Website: macys
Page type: delivery-shipping
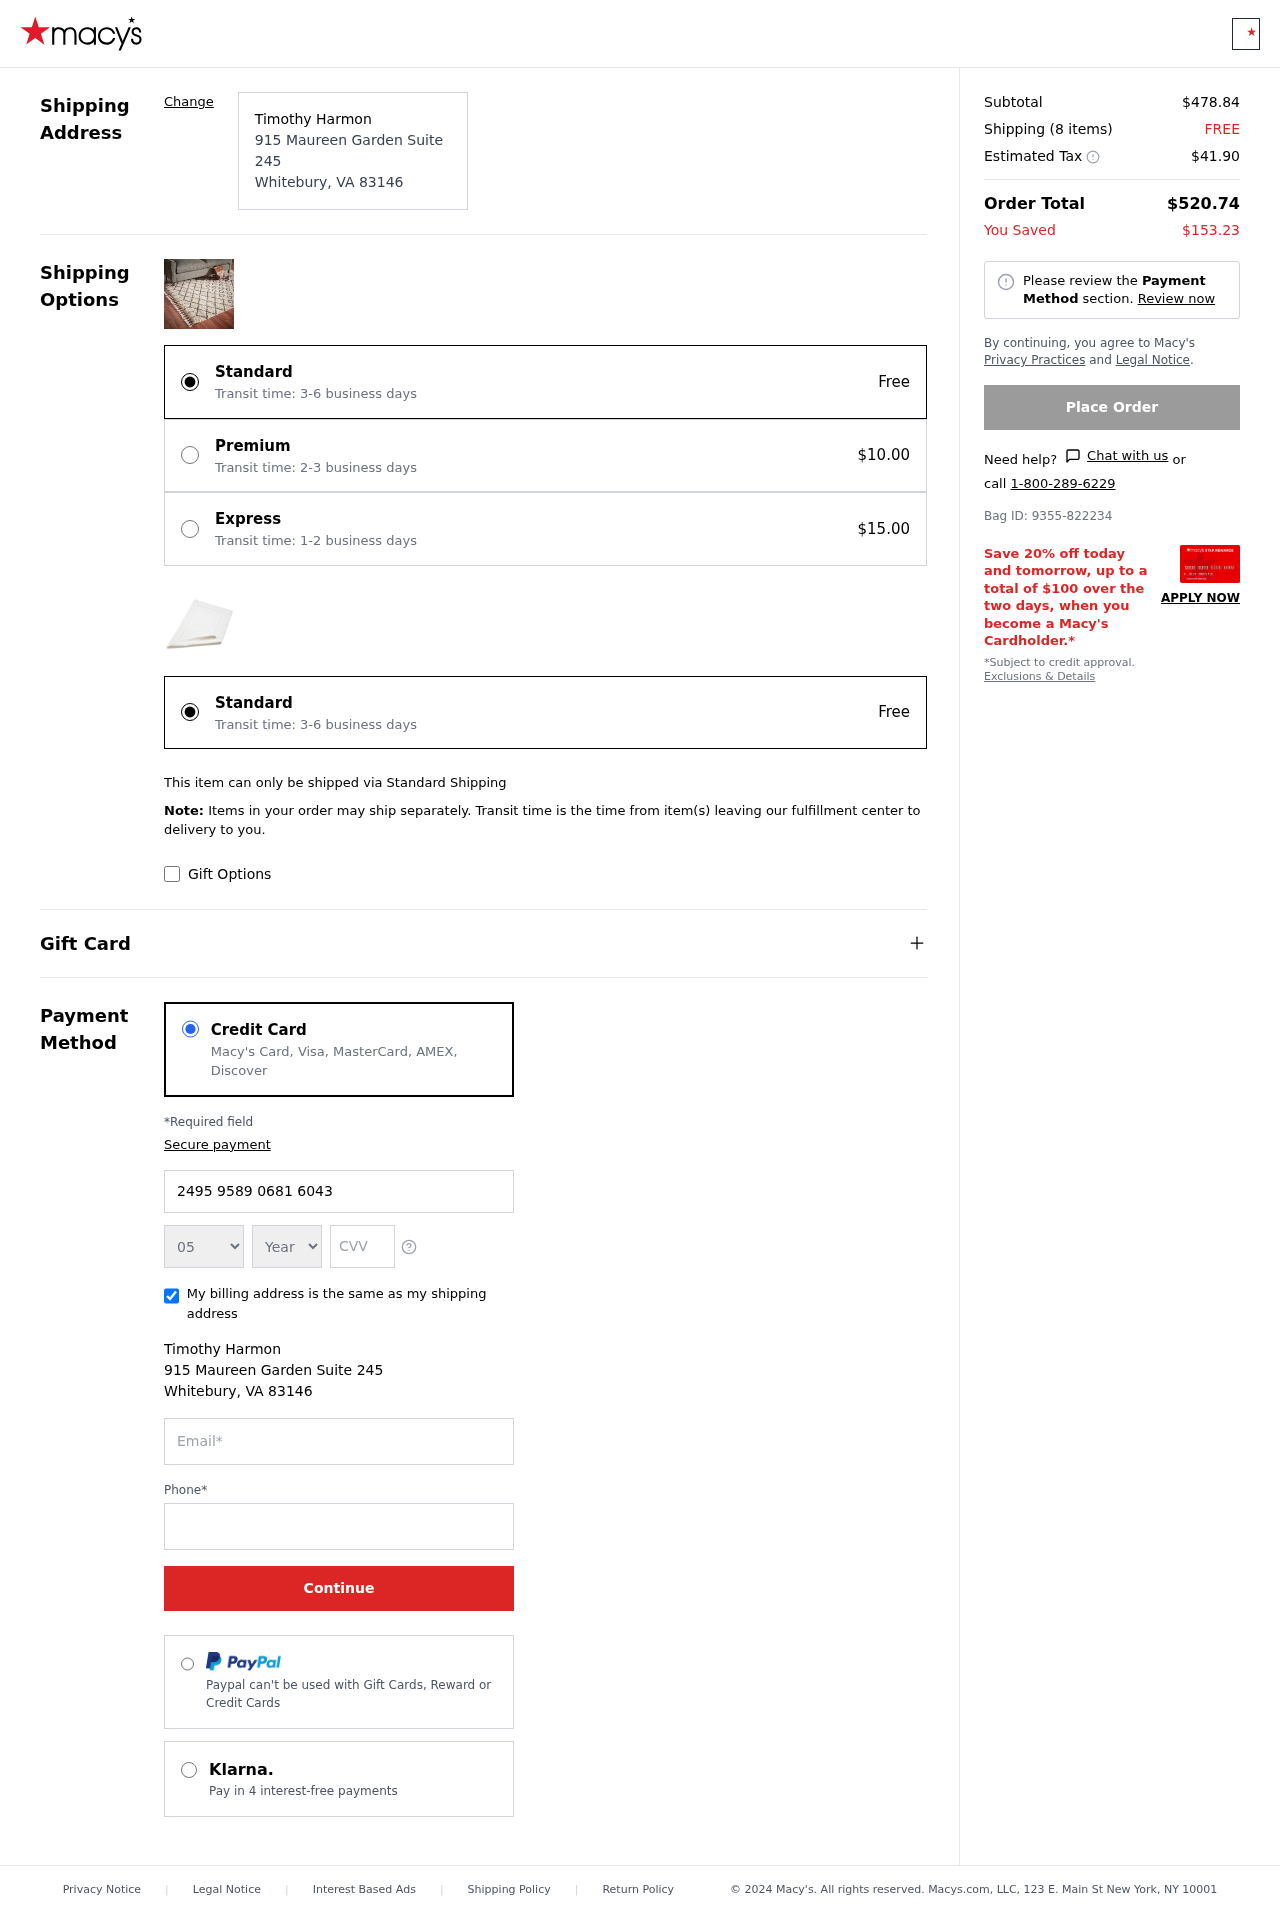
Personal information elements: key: PII_CARD_EXPIRY_MONTH
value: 05
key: PII_CARD_EXPIRY_YEAR
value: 30
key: PII_CITY
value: Whitebury
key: PII_CITY_STATE_ZIP
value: Whitebury, VA 83146
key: PII_FULLNAME
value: Timothy Harmon
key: PII_POSTCODE
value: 83146
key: PII_STATE_ABBR
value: VA
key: PII_STREET
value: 915 Maureen Garden Suite 245
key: PII_CARD_NUMBER
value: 2495 9589 0681 6043
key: PII_CARD_CVV
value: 571
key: PII_EMAIL
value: timothy_harmon@hotmail.com
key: PII_PHONE
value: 4742889484
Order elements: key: ORDER_SUBTOTAL
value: $478.84
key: ORDER_NUM_ITEMS
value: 8
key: ORDER_SHIPPING_COST
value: FREE
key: ORDER_TAX
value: $41.90
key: ORDER_TOTAL
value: $520.74
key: ORDER_SAVINGS
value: $153.23
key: ORDER_BAG_ID
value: Bag ID: 9355-822234